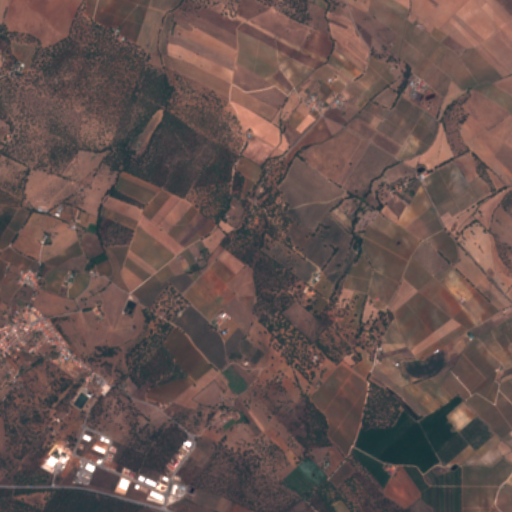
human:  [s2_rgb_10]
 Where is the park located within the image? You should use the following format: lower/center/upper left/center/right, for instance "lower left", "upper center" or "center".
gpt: The park is located in the lower left of the image.
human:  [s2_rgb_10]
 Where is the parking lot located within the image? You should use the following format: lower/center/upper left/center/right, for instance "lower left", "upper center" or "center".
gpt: The parking lot is located in the center left of the image.
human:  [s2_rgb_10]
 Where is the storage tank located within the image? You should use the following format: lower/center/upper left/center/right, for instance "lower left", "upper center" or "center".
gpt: The storage tank is located in the lower center of the image.
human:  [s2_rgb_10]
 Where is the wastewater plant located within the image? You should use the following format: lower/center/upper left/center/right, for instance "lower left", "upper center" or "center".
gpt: The wastewater plant is located in the center left of the image.
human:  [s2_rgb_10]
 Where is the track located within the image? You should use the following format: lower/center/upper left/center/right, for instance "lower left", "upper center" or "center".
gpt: There is no track in the image.